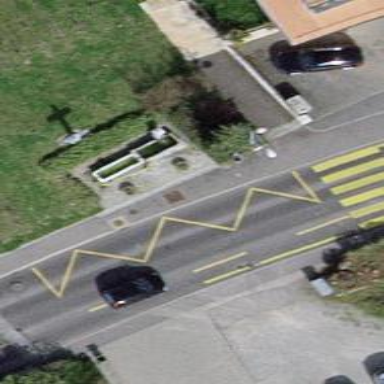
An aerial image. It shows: Asphalt sidewalk leading to public transport platform.